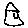
Label: house